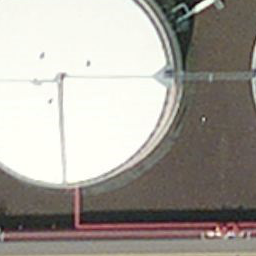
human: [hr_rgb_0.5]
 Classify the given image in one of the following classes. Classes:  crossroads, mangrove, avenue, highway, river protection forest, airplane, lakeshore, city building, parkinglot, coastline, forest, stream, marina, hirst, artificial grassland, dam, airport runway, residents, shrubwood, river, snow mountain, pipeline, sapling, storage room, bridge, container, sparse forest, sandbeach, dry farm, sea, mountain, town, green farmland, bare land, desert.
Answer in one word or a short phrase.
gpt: storage room